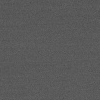
Atmospheric dust classification: dusty